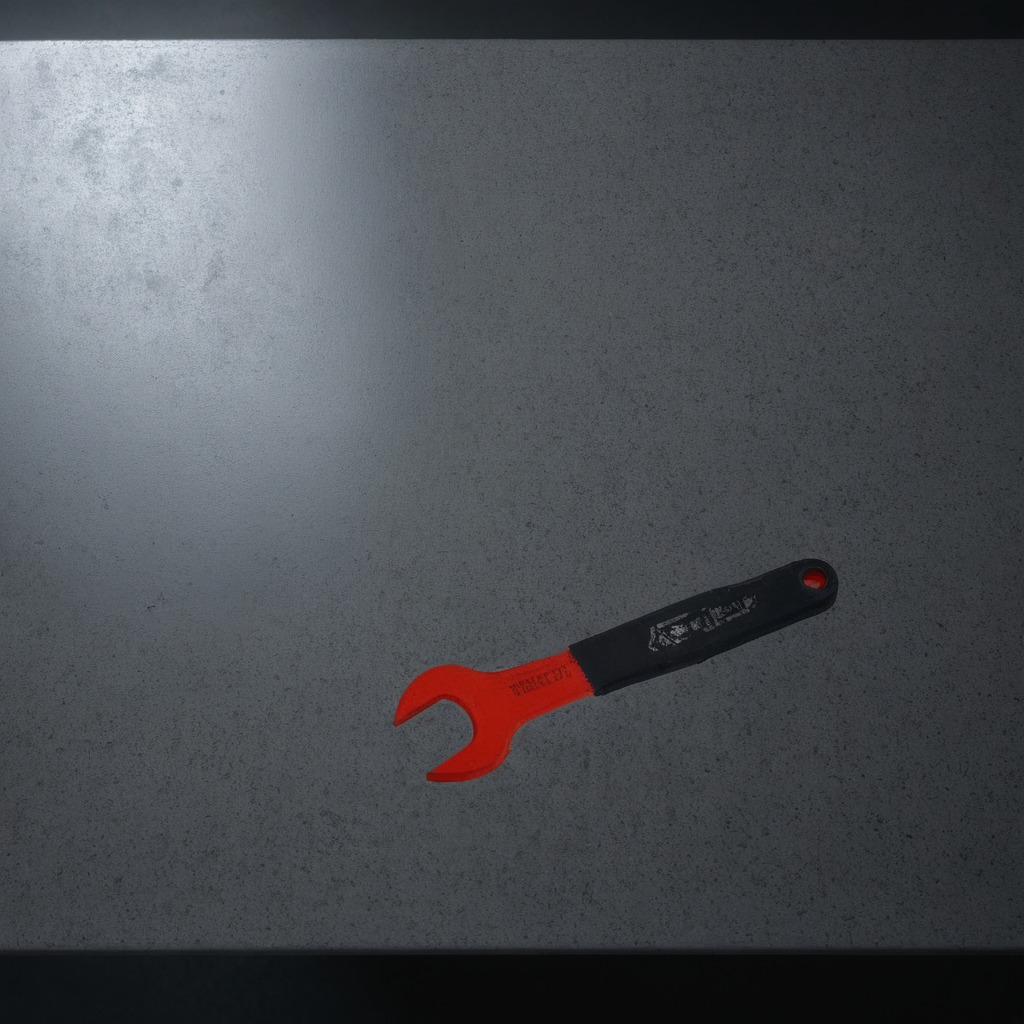
An wrench is lying on a clean granite table inside a workshop at night.